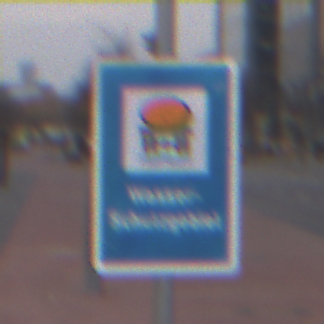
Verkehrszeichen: Wasserschutzgebiet
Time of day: MorningAfternoon
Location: Outdoor (Urban)
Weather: Overcast
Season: NotSpecified
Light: Natural